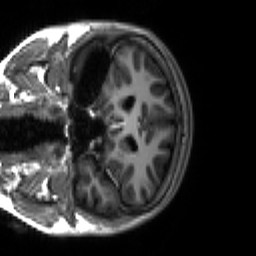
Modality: T1w
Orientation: coronal
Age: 18
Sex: male
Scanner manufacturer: siemens
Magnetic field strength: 3 T
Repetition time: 2.3 s
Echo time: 0.00267 s